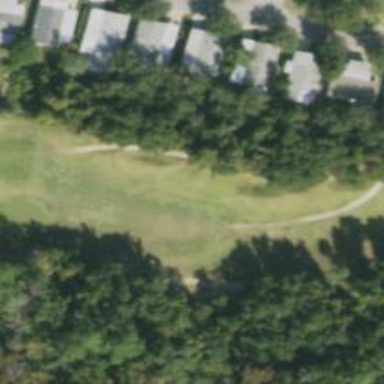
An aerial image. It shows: Pathway for golfing.